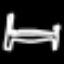
Label: bed